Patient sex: F
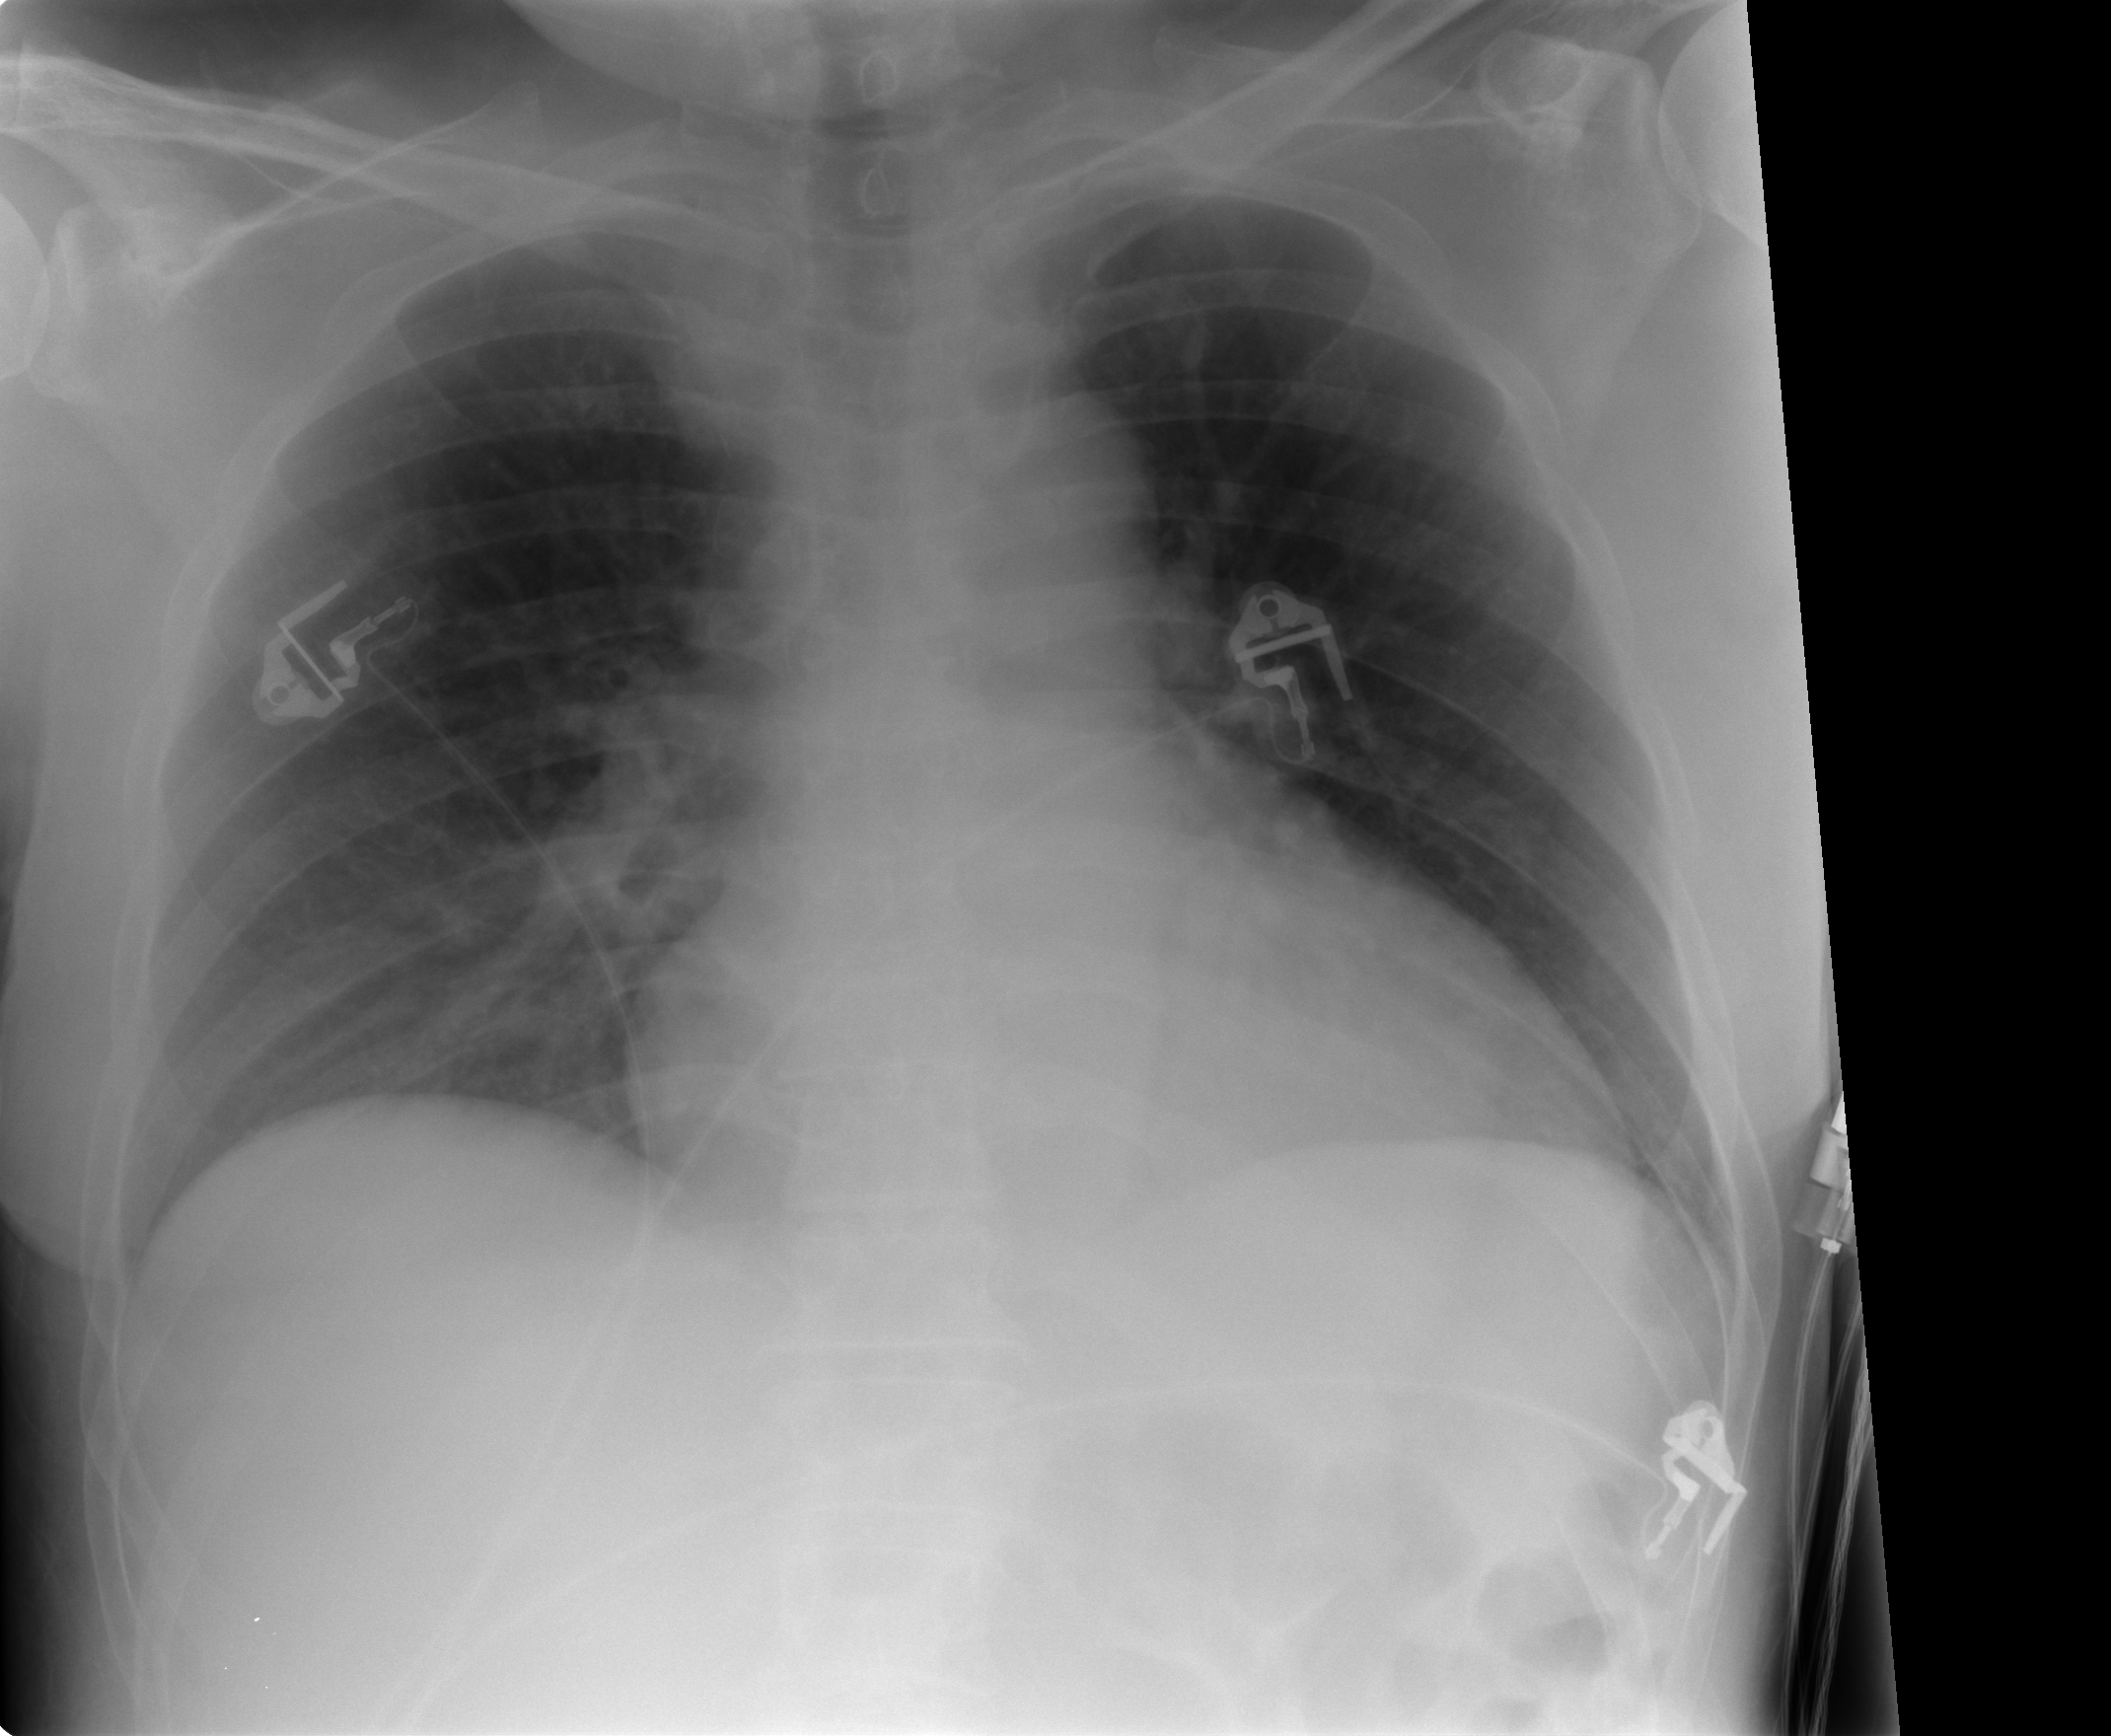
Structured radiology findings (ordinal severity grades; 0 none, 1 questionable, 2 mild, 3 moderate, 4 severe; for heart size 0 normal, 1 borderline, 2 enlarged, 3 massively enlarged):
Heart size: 2
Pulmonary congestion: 2
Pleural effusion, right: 0
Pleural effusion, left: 0
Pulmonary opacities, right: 1
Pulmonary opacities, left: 0
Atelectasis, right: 0
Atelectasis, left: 0